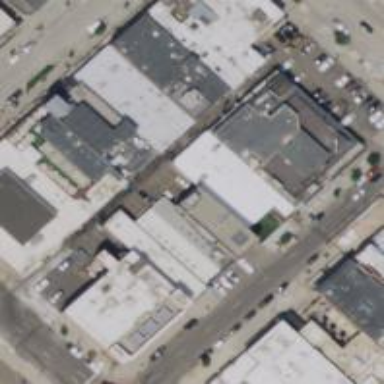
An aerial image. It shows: Retail building with brown roof.